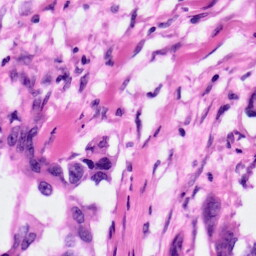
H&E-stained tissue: Pancreatic